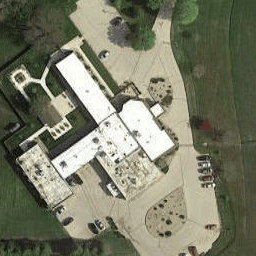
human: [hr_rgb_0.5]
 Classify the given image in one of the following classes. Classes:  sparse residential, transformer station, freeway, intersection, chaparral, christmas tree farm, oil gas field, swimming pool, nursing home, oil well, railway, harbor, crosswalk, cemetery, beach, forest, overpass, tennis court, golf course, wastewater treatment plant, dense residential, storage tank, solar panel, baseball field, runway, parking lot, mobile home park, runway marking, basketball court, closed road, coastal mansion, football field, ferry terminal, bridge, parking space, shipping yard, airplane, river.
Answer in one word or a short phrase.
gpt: nursing home